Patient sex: M
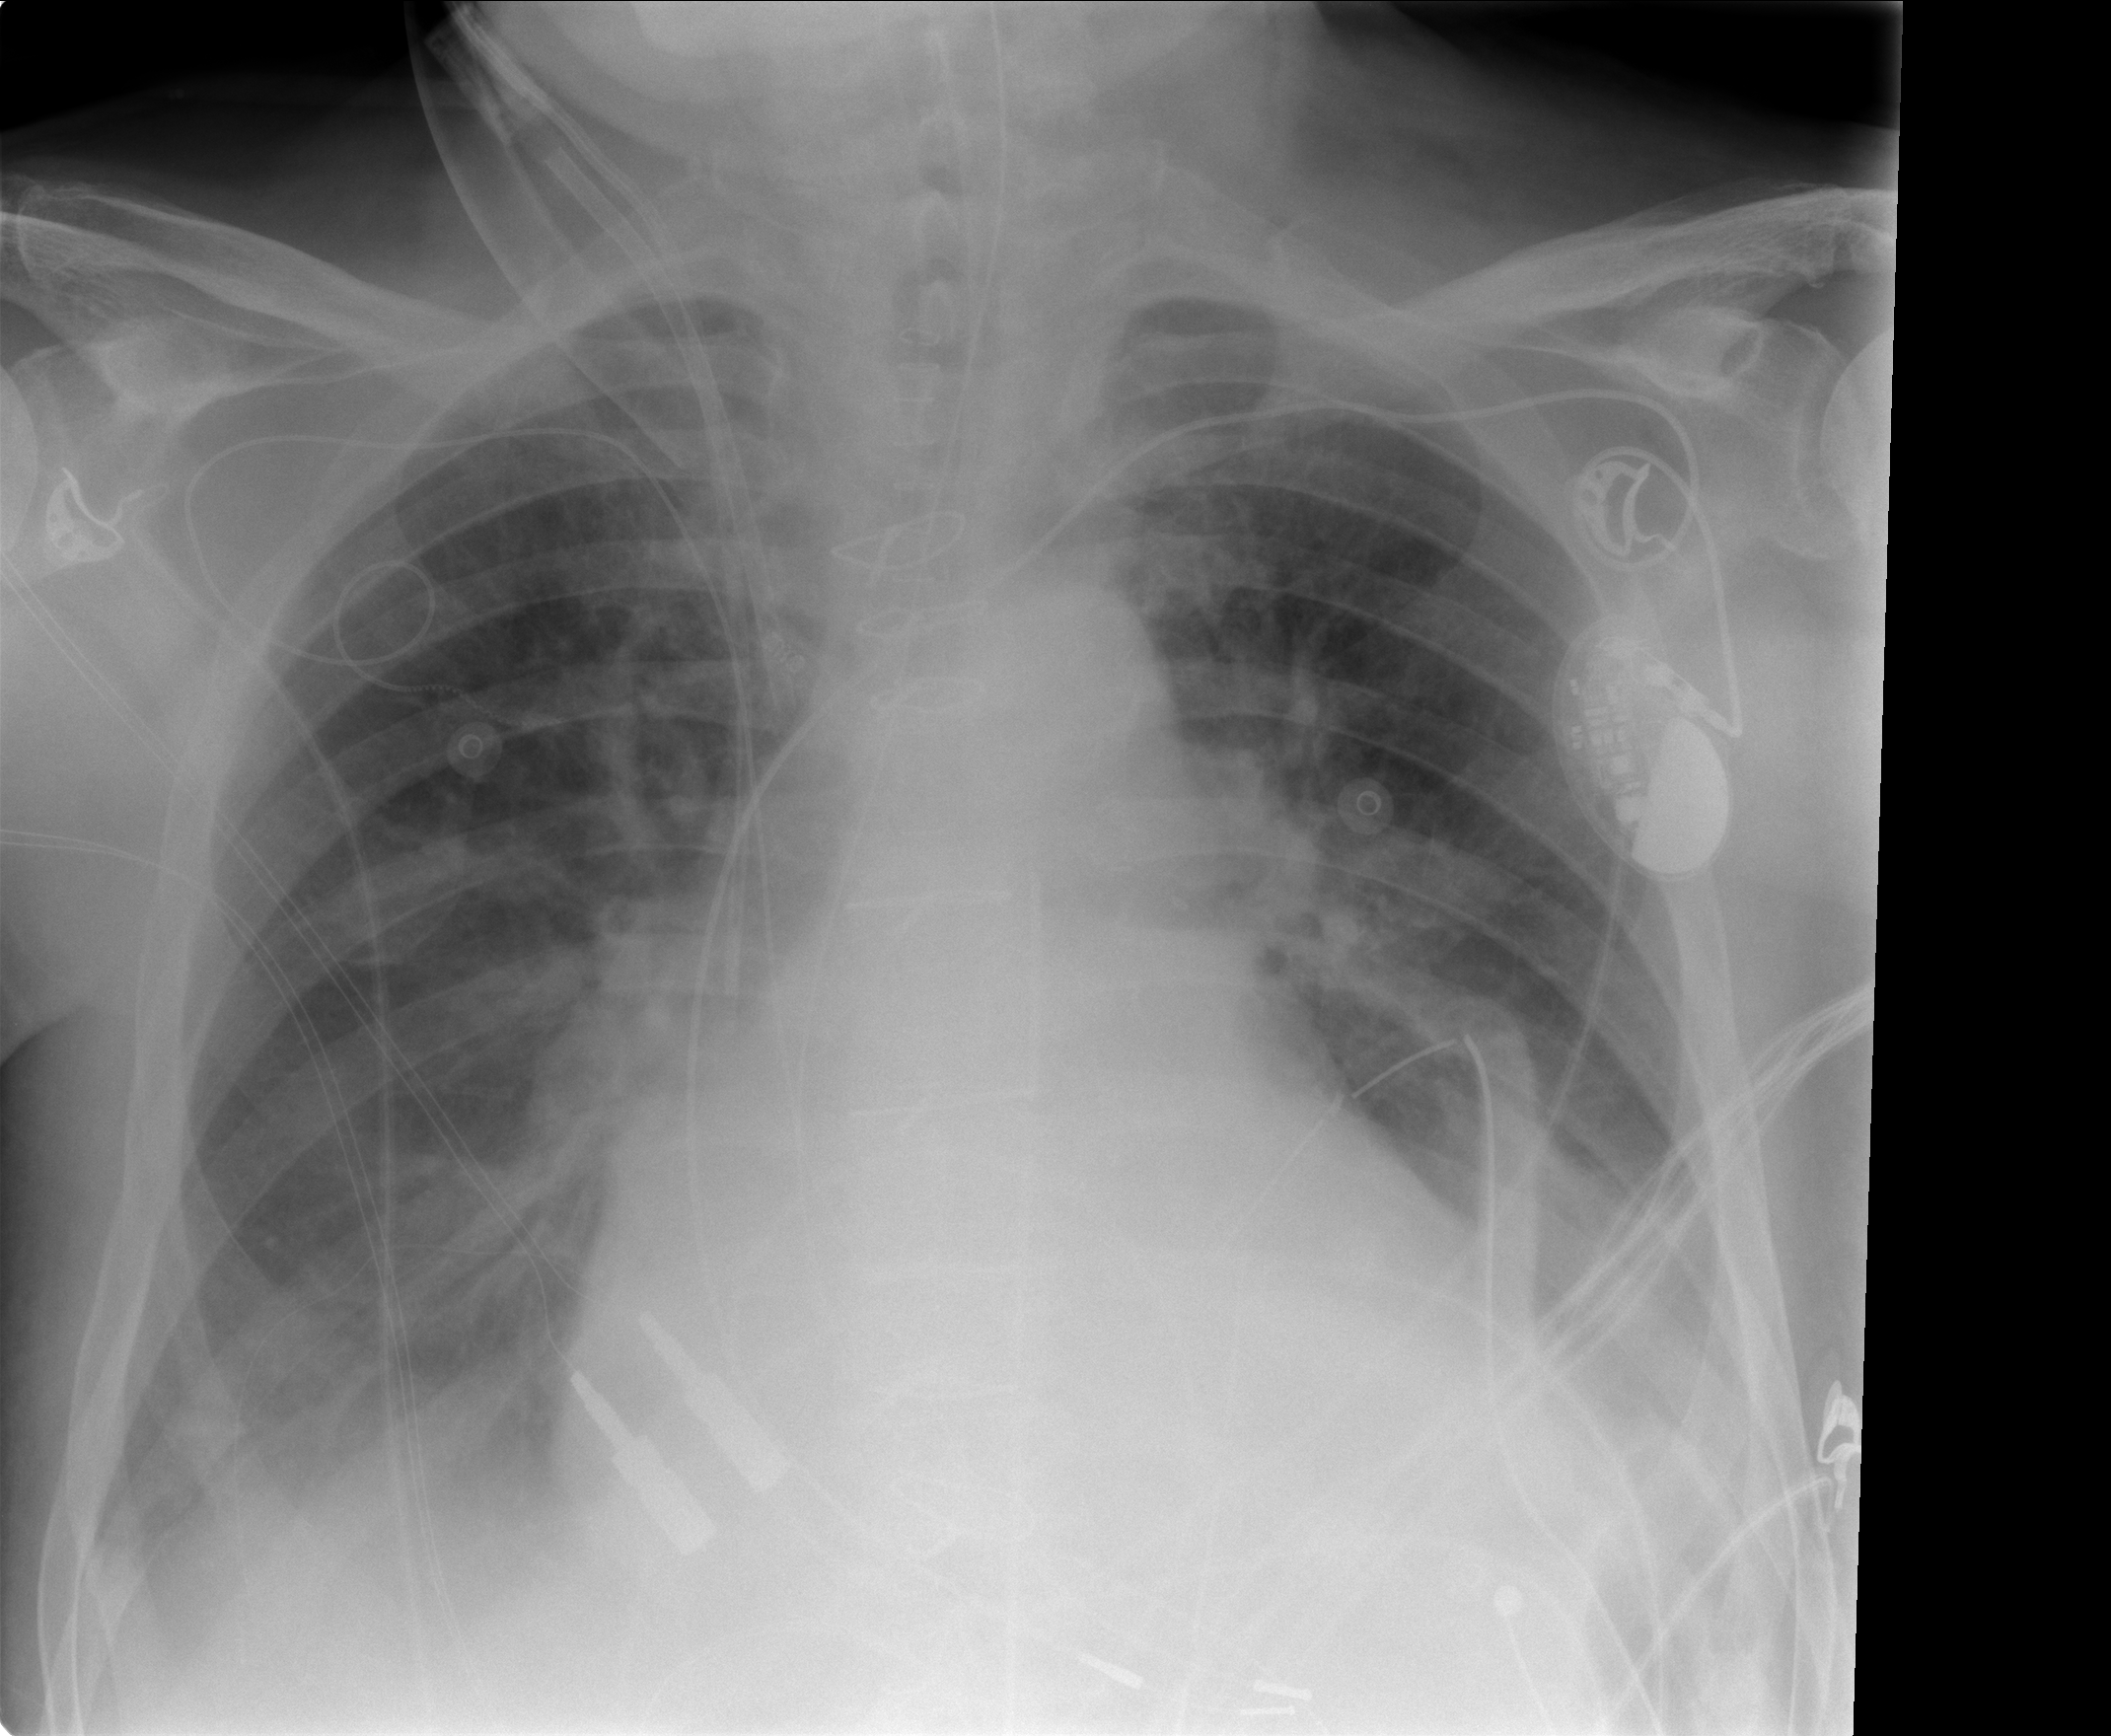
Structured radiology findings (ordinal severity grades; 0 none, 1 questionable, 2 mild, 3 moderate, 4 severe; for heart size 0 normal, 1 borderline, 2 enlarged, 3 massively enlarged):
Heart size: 2
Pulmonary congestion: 2
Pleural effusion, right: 2
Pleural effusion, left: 2
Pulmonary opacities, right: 0
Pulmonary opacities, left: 0
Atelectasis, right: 3
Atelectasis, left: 2